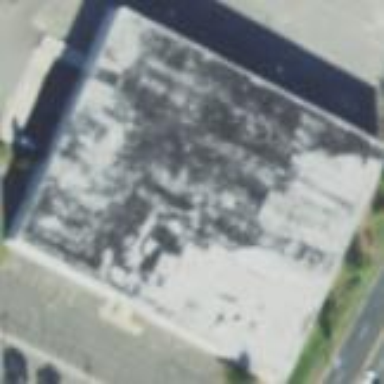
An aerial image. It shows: Warehouse building.